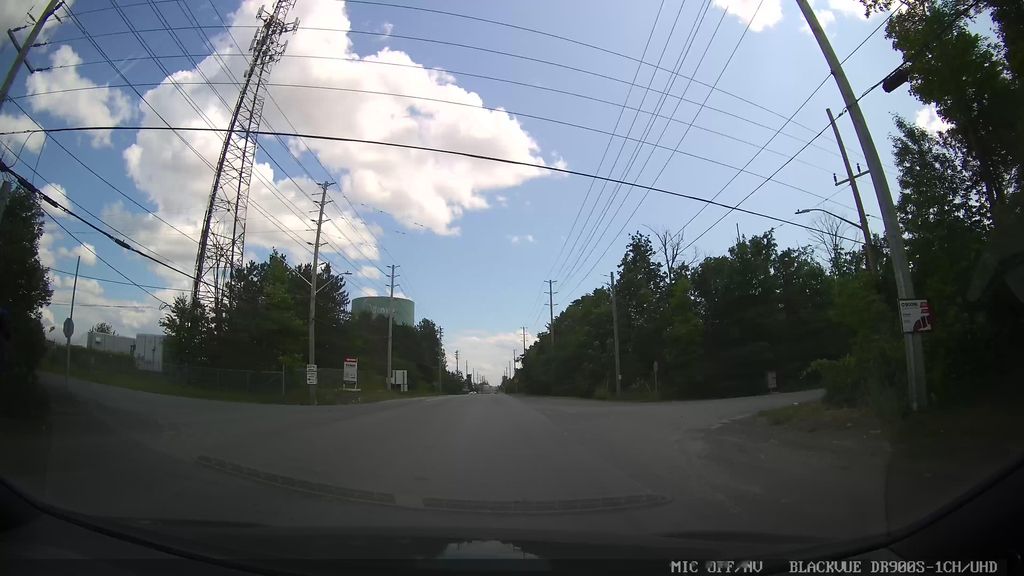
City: ottawa-gatineau